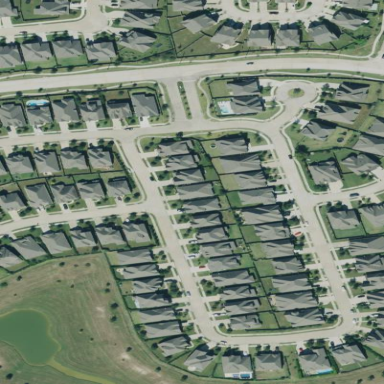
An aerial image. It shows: Single-family residential area in neighborhood setting.